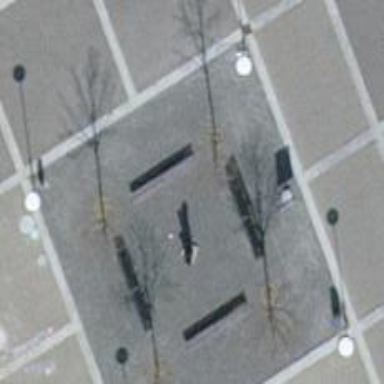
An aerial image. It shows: Black bench.